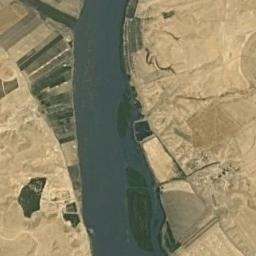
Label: river